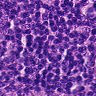
Metastatic tissue present: yes